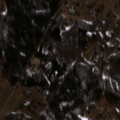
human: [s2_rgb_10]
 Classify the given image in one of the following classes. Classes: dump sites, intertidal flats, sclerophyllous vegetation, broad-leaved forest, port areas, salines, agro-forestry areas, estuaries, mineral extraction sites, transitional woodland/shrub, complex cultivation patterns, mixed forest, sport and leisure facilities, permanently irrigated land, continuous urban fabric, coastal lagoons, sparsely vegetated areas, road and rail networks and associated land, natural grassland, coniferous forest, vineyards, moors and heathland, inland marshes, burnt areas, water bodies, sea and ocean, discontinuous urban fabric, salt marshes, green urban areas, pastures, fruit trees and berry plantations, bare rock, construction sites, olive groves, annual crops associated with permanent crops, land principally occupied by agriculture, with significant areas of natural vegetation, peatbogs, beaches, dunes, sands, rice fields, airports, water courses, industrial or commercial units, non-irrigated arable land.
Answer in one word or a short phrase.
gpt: non-irrigated arable land, complex cultivation patterns, land principally occupied by agriculture, with significant areas of natural vegetation, mixed forest